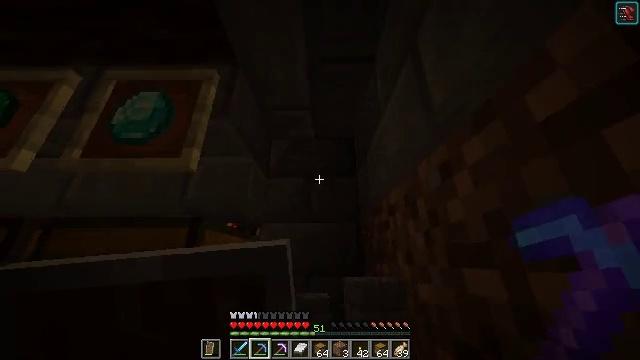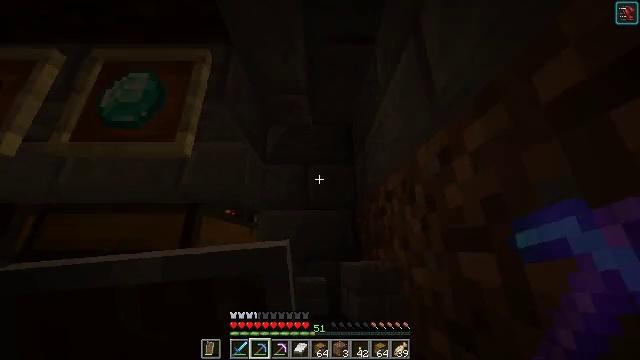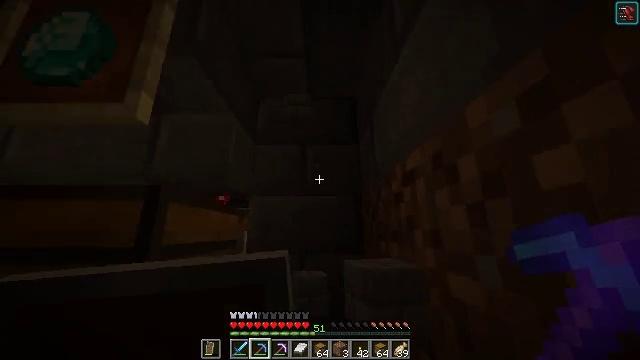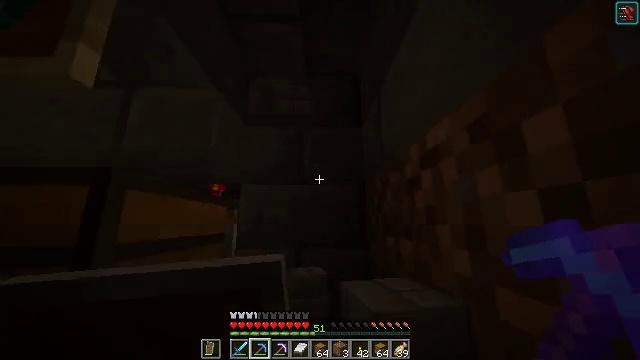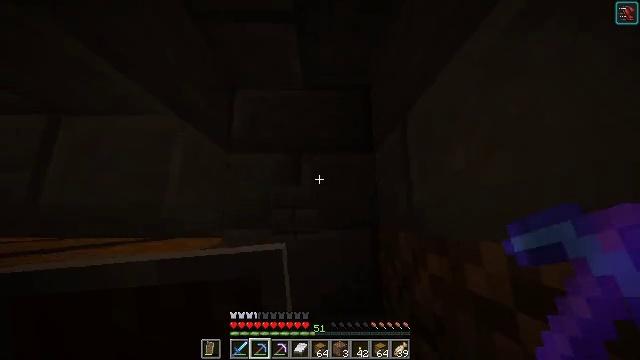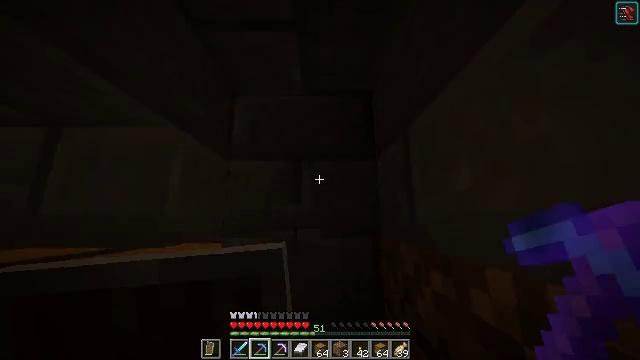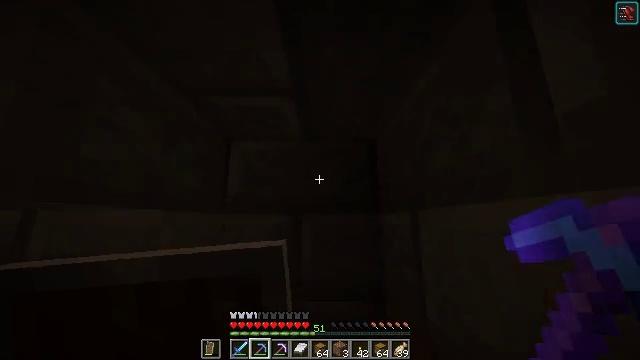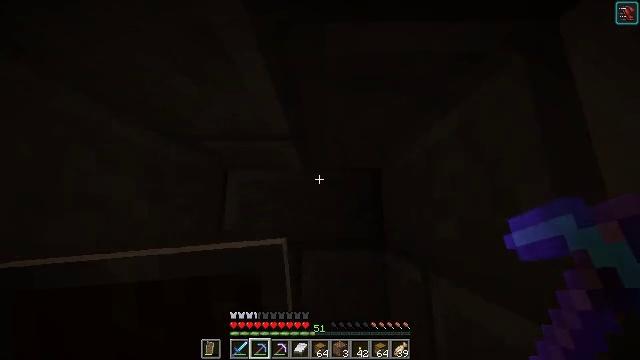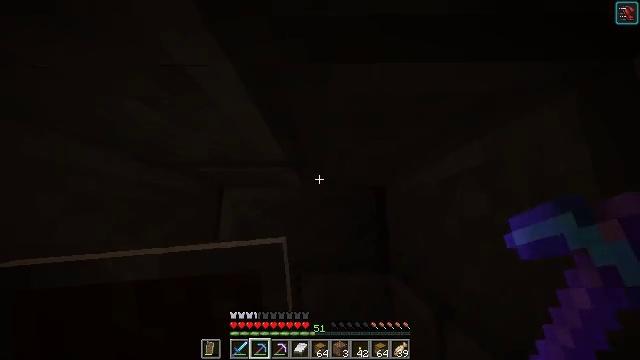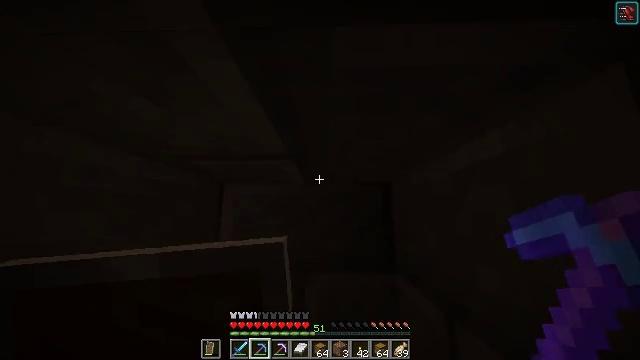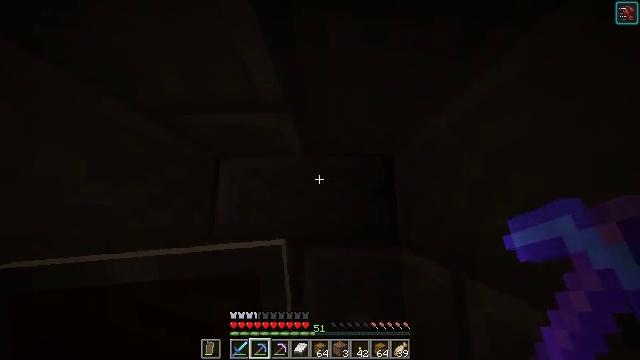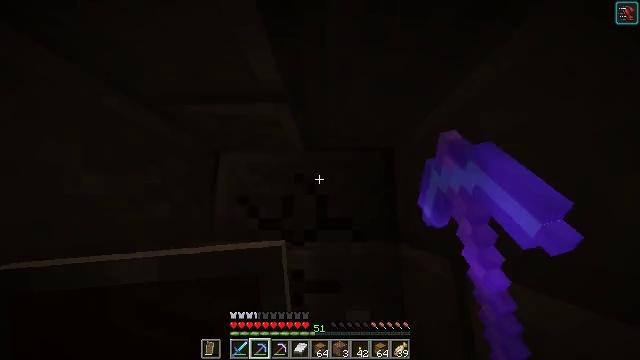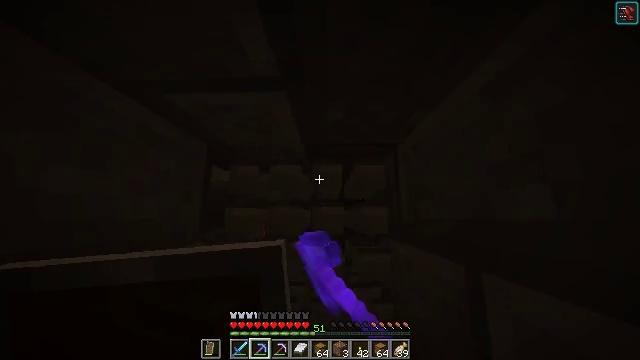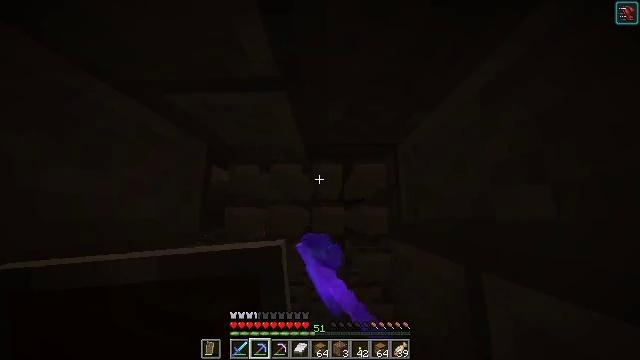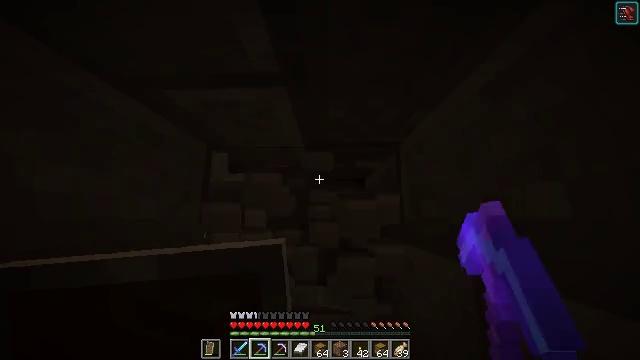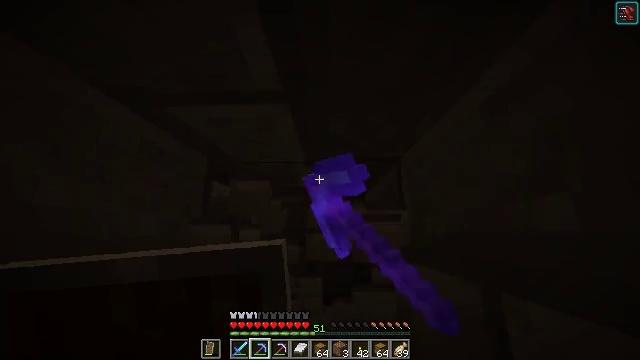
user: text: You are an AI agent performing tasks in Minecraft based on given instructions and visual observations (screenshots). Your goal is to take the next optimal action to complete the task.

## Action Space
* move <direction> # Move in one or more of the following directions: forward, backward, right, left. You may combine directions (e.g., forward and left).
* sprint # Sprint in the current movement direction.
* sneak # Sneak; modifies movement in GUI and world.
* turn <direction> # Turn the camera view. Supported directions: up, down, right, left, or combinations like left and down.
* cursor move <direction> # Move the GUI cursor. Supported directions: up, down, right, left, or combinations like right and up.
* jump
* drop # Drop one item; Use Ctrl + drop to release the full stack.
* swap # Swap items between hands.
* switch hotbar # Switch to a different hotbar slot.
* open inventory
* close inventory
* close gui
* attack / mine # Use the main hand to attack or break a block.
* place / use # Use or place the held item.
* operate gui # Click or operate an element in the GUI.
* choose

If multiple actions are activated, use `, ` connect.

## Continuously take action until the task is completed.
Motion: motion action
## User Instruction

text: Mine stone bricks from a structure.
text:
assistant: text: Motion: move forward, turn down
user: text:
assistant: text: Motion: move forward, turn down
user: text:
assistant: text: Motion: move forward, turn down
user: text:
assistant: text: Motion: move forward, jump
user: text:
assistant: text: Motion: move forward, jump
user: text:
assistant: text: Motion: move forward, jump
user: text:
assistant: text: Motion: move forward, jump
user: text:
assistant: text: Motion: move forward
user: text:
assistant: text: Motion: no_op
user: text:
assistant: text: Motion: attack / mine
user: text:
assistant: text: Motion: attack / mine
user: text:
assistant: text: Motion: attack / mine
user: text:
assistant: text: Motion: attack / mine
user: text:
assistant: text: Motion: attack / mine
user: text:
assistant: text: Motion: turn up, attack / mine
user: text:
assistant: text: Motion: turn left and up, attack / mine
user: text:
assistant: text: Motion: turn up, attack / mine
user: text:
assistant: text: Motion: attack / mine
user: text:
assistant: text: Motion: attack / mine
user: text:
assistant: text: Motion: attack / mine
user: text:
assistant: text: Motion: attack / mine
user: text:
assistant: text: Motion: attack / mine
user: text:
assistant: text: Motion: attack / mine
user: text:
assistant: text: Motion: attack / mine
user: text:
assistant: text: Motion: attack / mine
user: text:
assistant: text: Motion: attack / mine
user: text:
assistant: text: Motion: attack / mine
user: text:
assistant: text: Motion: attack / mine
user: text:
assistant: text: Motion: attack / mine
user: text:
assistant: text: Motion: attack / mine